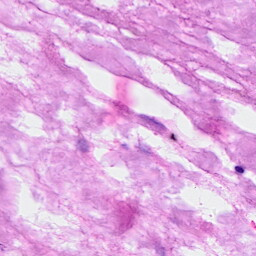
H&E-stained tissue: Breast